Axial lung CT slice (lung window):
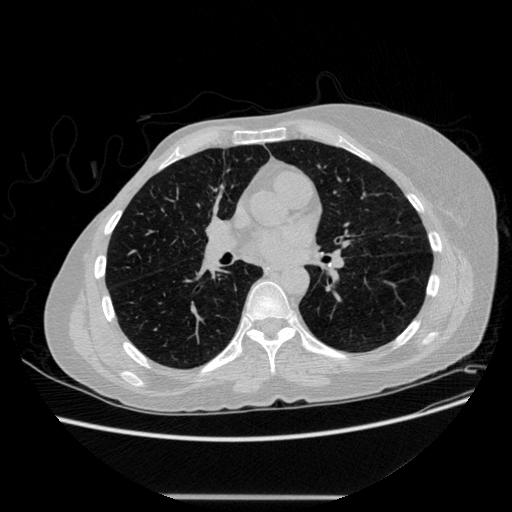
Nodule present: no